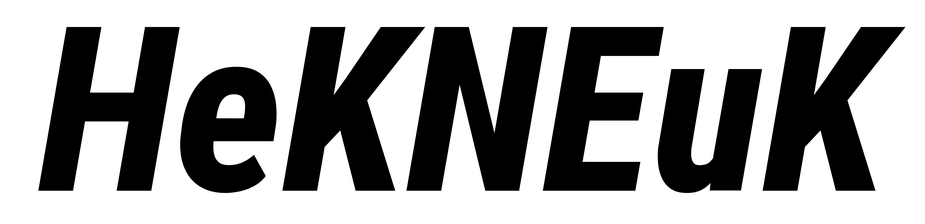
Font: Roboto-Italic_Condensed_ExtraBold_Italic